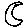
Label: moon